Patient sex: M
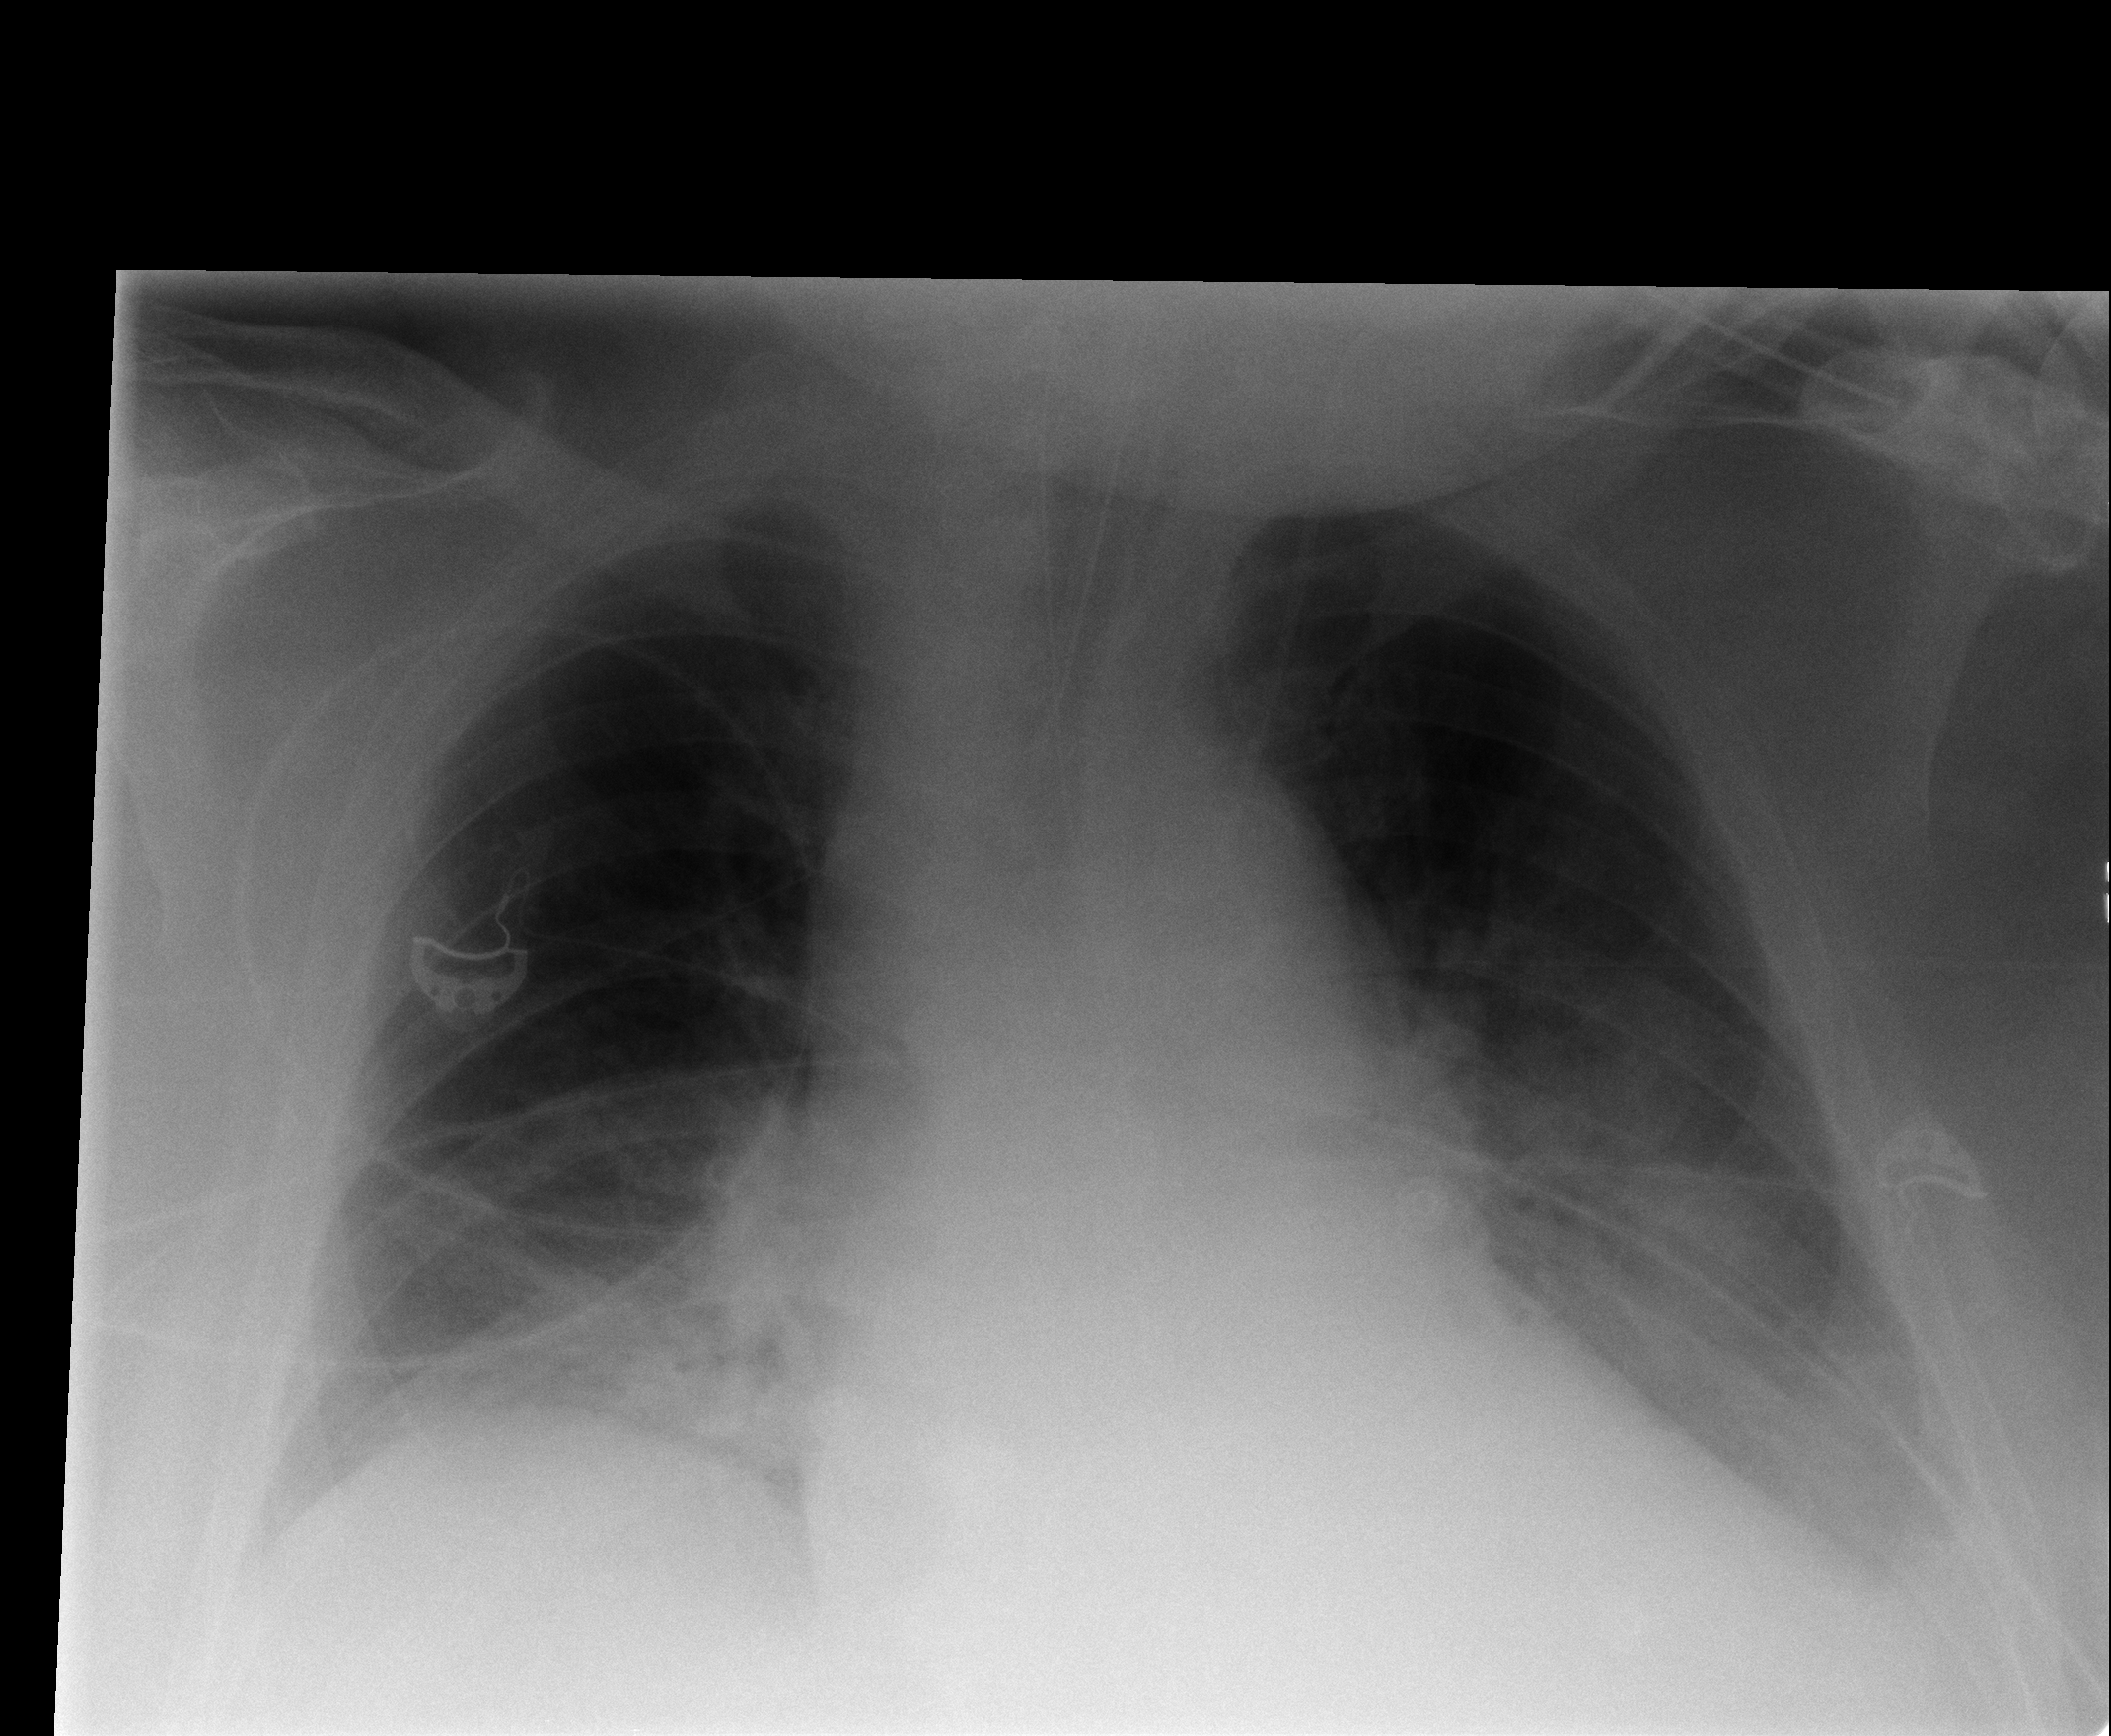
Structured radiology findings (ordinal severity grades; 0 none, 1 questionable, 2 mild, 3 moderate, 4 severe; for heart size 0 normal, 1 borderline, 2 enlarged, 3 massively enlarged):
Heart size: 2
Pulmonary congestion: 2
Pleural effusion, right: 1
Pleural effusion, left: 2
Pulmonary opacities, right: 2
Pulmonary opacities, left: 3
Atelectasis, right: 2
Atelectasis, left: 2